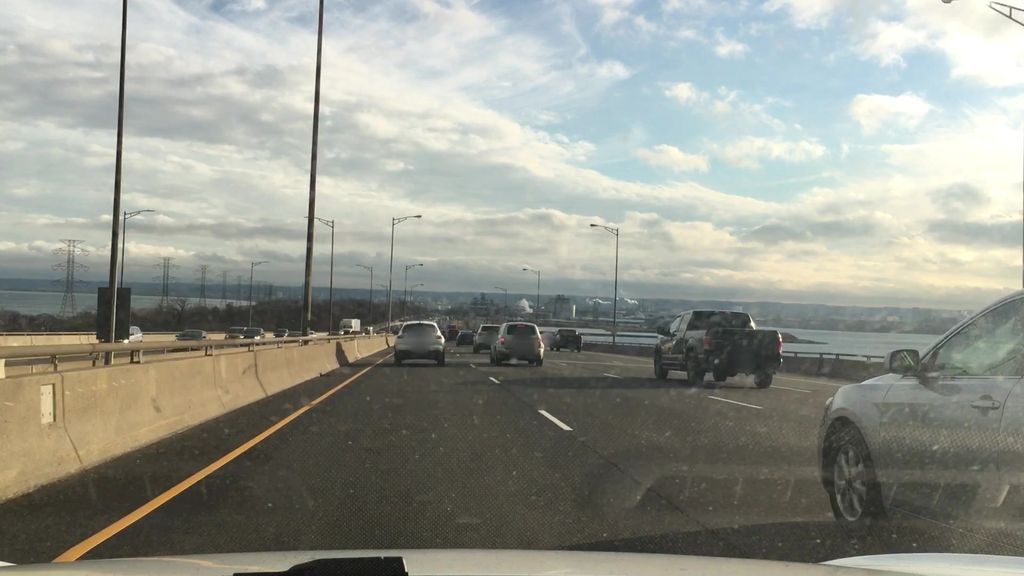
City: hamilton